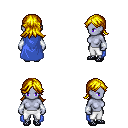
a pixel art fantasy rpg character, female body template, dark elf, purple skin, blue cape, white pants, blonde loose hair, white cloth bracers, ghillies, four views (front, back, left, right), 2x2 character sprite sheet, small pixel art, hard edges, no anti-aliasing